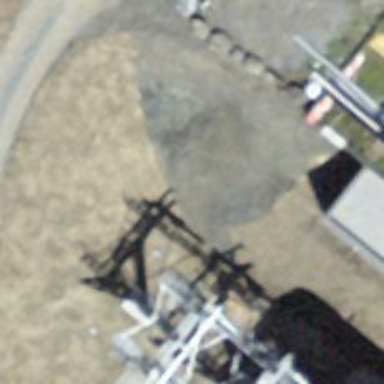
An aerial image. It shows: Chair lift.